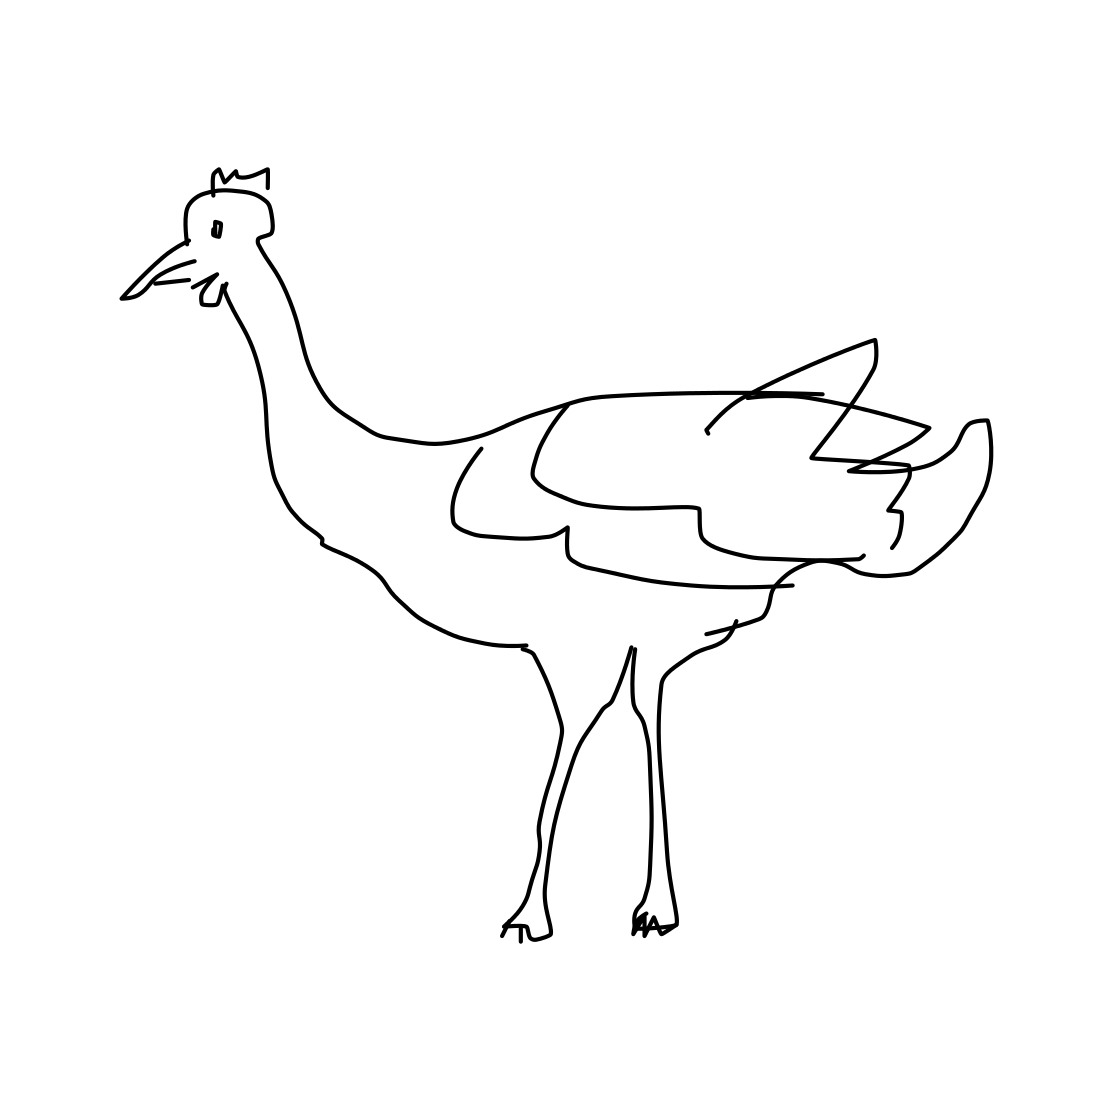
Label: standing bird